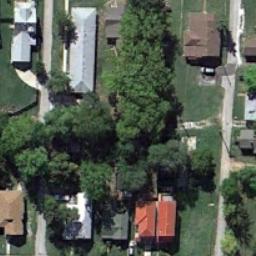
Label: residential